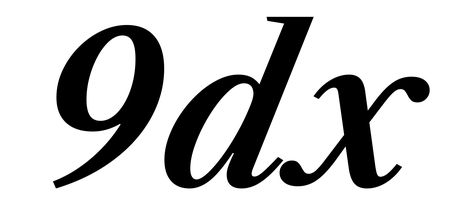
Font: LibreCaslonText-Italic_SemiBold_Italic